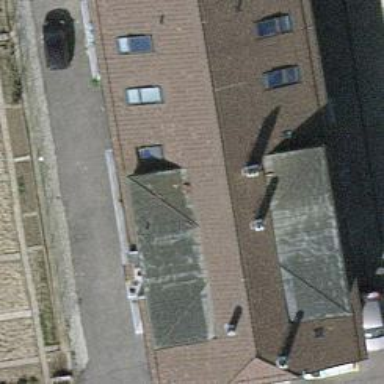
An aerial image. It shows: Building featuring apartments with half-hipped roof.